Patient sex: M
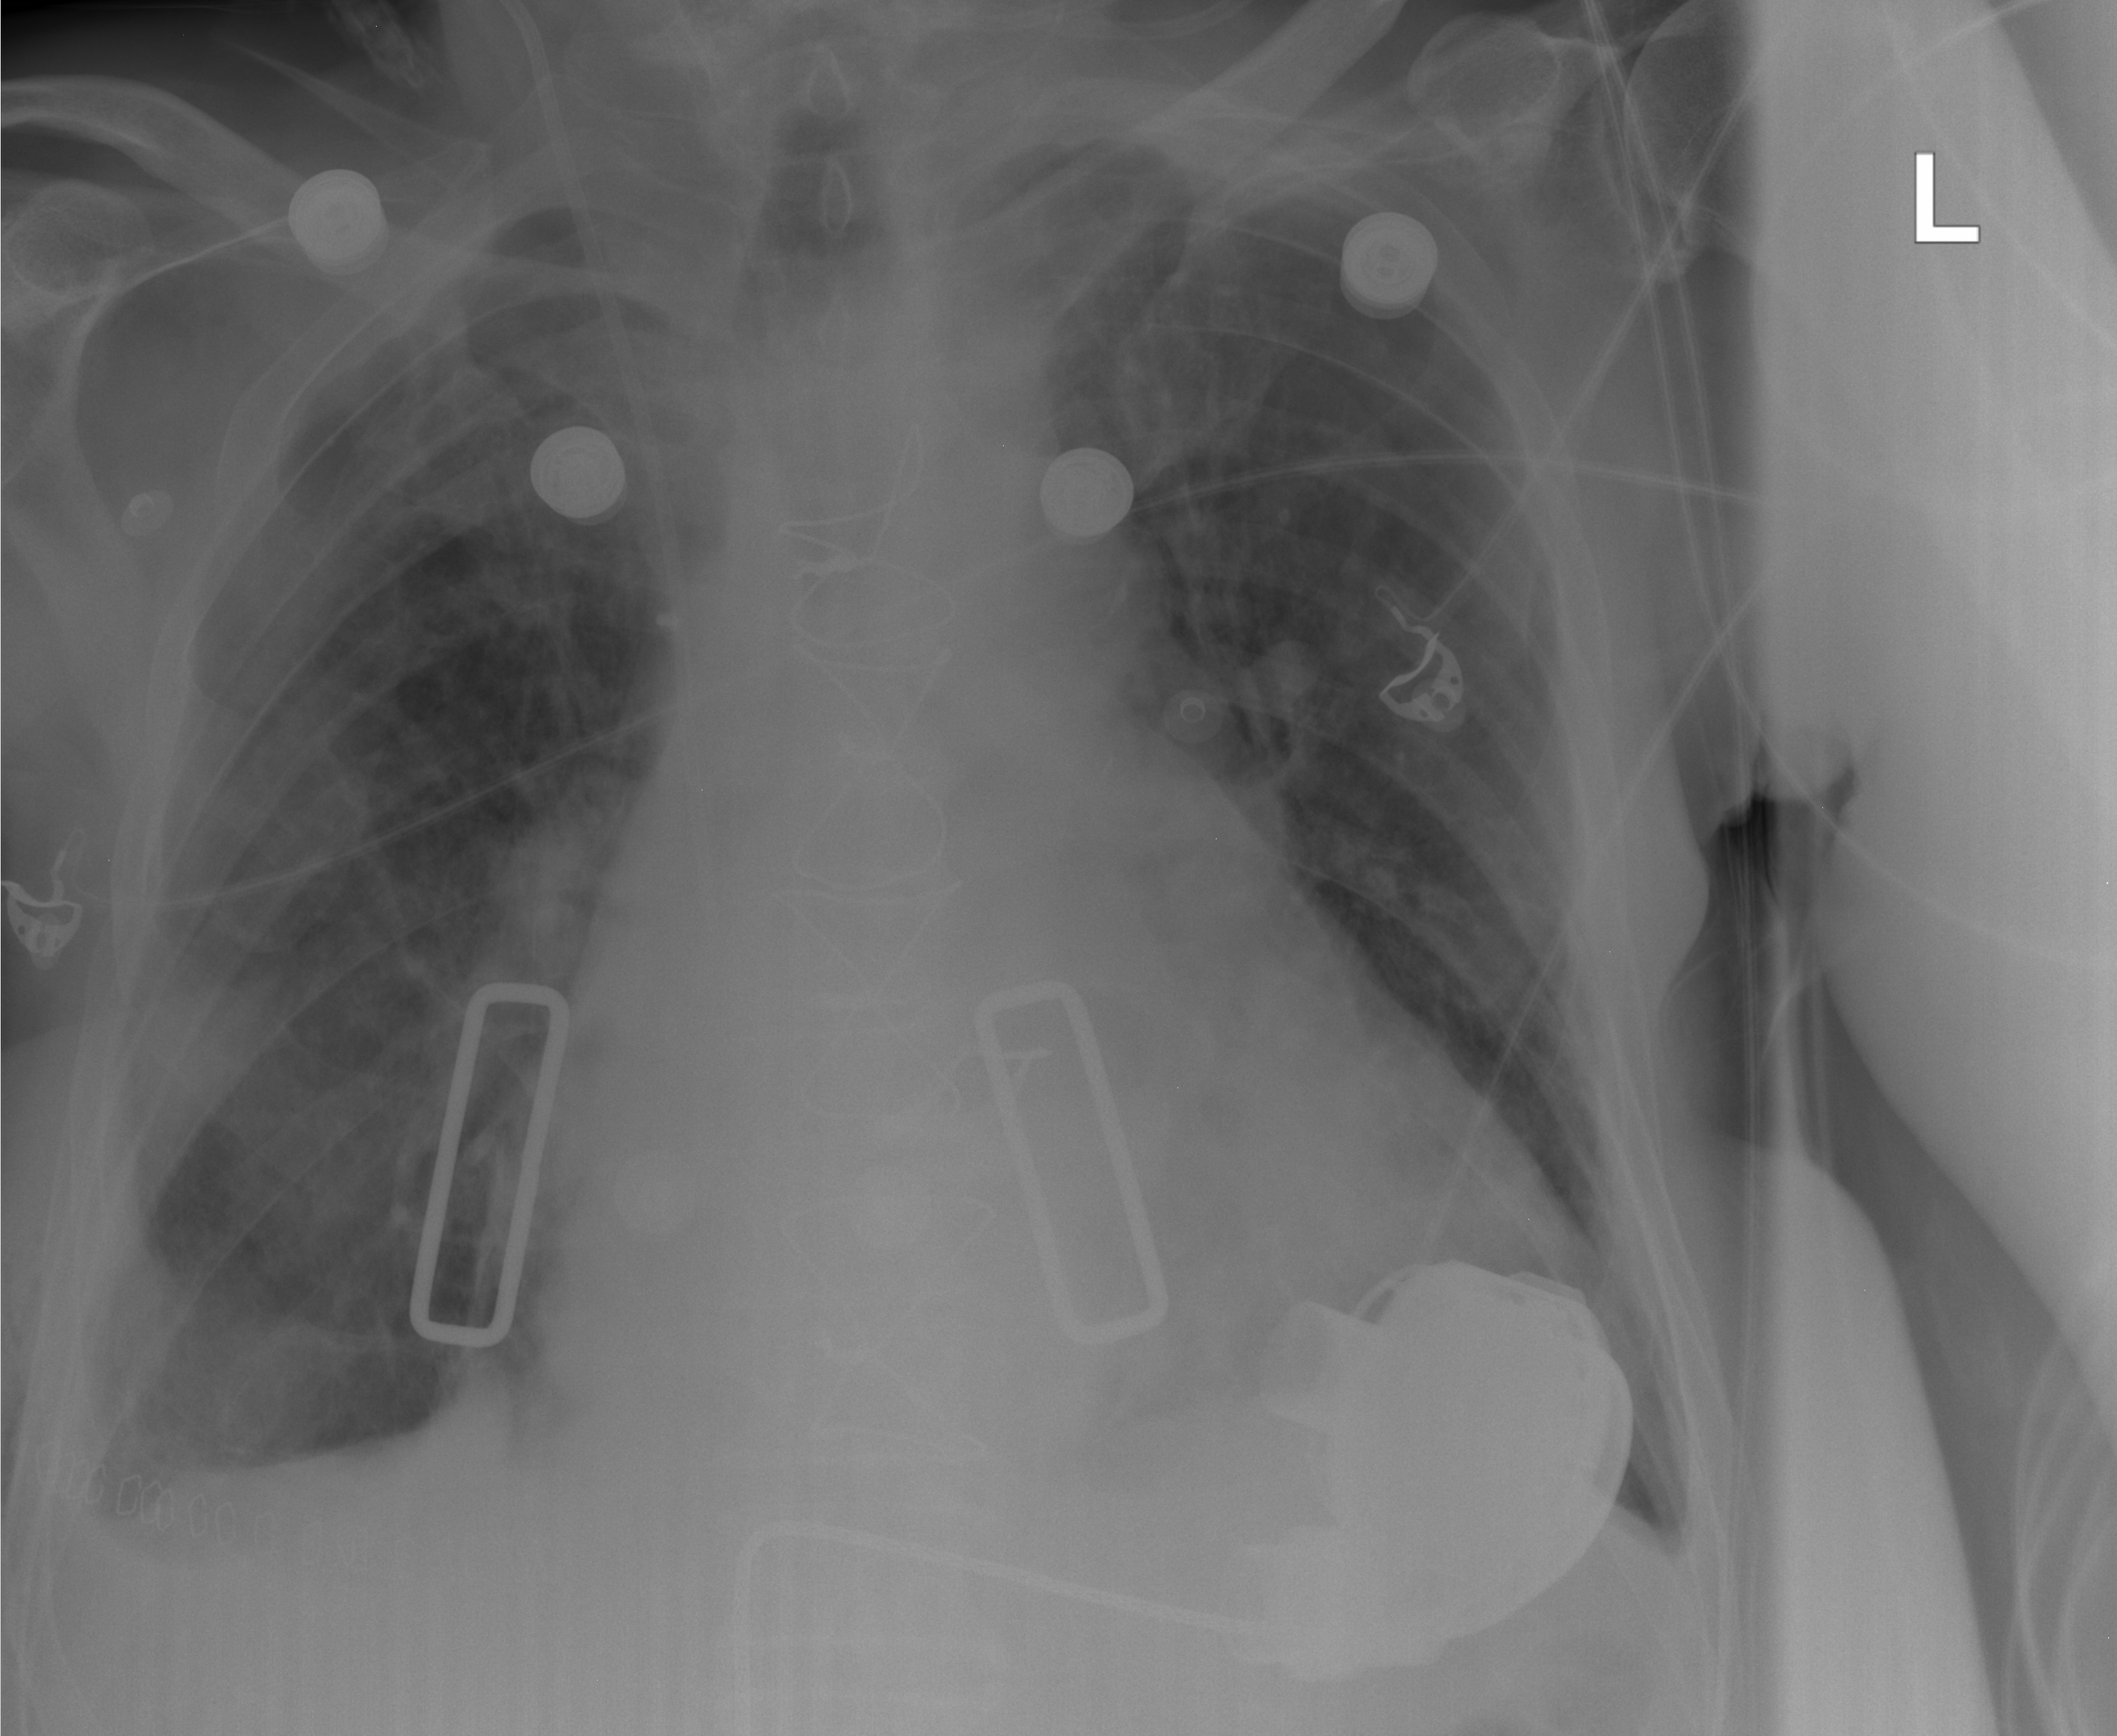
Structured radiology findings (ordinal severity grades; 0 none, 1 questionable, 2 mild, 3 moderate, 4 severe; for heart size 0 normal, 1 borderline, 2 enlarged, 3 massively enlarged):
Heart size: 2
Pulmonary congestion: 2
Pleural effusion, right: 1
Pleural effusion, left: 1
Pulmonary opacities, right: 0
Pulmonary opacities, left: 0
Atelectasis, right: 2
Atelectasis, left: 2